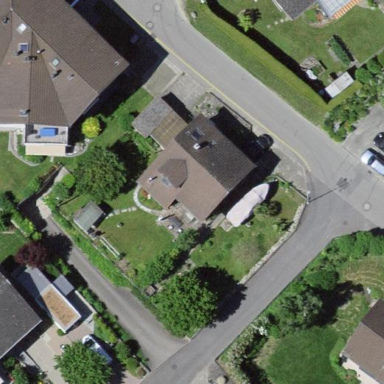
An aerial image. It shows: Residential building.